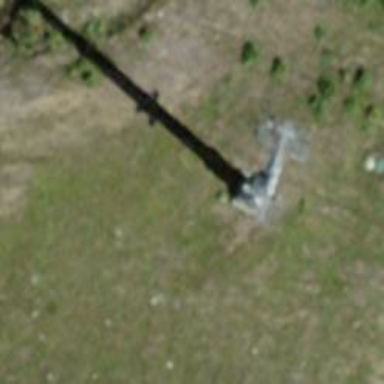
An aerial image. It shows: Pylon for aerialway.